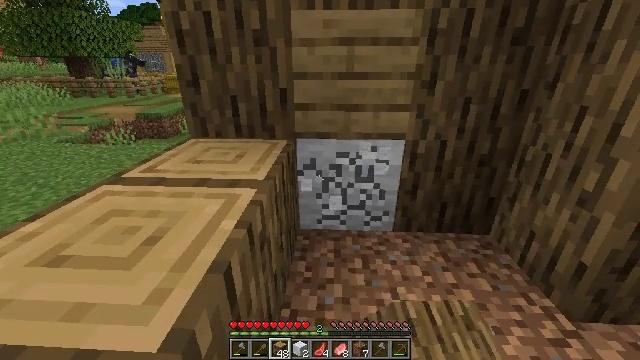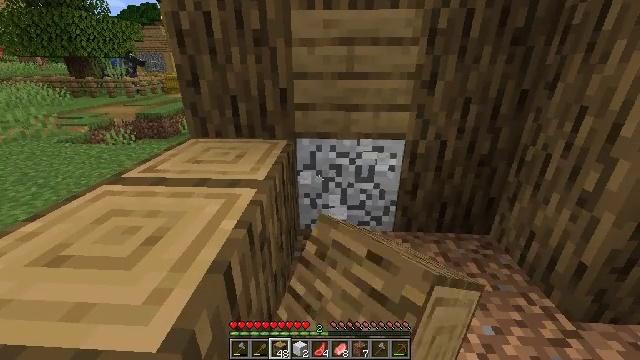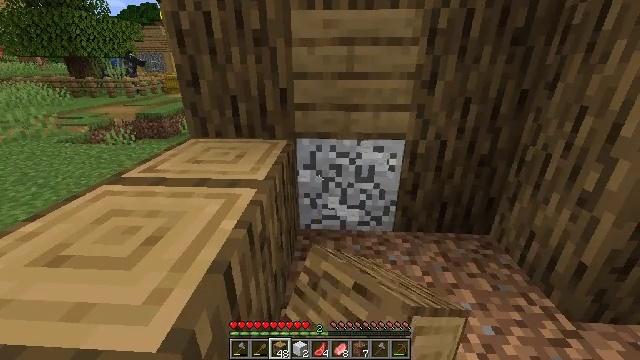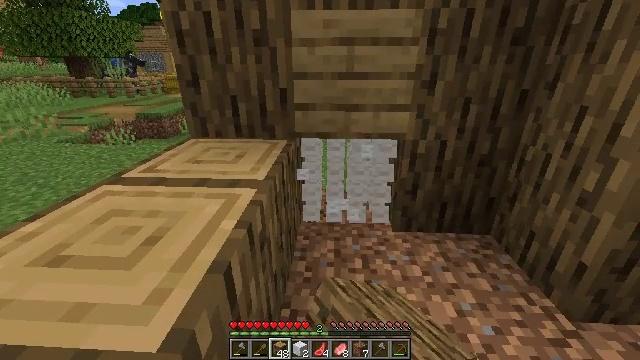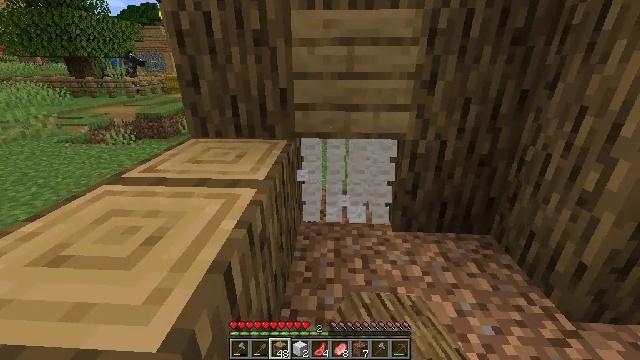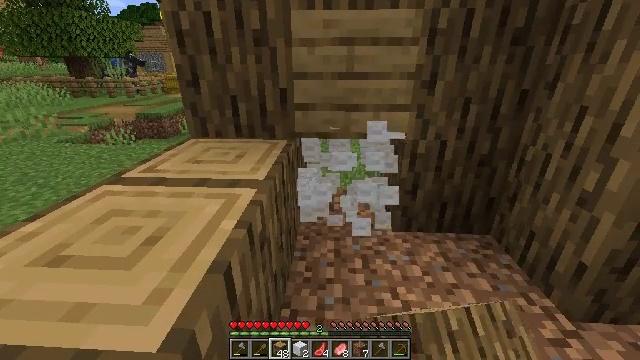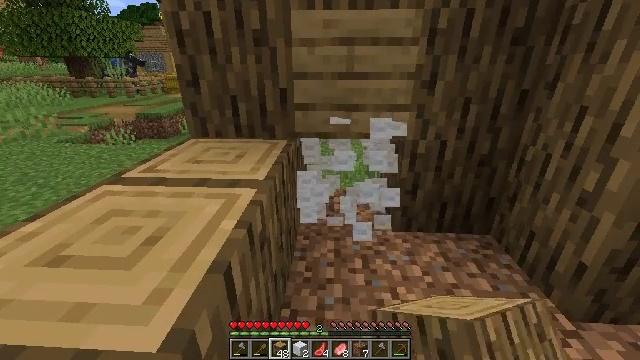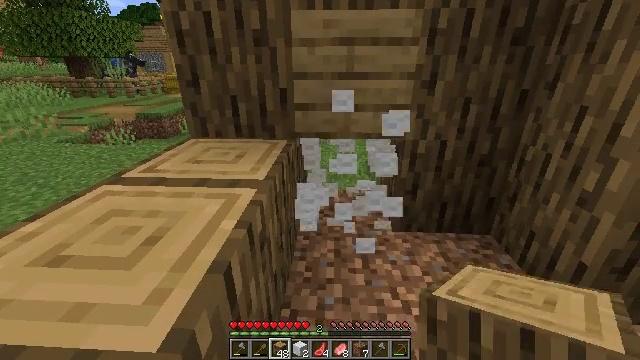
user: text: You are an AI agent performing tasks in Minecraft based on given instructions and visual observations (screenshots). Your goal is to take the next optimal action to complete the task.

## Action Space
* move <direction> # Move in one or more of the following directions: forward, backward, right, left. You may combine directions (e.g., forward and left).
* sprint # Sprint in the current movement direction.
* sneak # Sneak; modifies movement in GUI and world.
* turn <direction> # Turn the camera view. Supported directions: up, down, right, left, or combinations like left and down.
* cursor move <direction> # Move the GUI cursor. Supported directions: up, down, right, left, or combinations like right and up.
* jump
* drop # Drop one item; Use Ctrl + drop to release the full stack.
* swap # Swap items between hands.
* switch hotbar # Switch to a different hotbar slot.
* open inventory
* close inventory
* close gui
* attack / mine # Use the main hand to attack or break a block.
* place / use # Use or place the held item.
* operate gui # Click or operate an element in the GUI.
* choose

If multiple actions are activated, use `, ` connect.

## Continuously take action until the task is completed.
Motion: motion action
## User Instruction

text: Break the white wool for crafting.
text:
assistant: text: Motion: attack / mine
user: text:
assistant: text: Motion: attack / mine
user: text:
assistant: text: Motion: attack / mine
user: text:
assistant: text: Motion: attack / mine
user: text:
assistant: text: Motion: attack / mine
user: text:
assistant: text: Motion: attack / mine
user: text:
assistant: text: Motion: attack / mine
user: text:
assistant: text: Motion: attack / mine